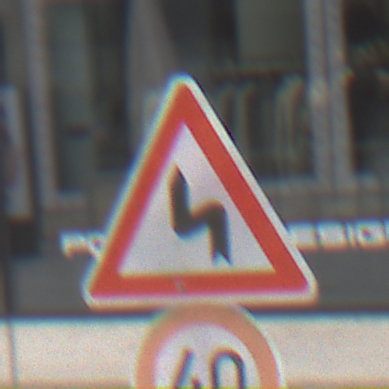
Verkehrszeichen: DoppelkurveZunaechstLinks
Zusatzzeichen unten: Geschwindigkeit40
Umgebung: Outdoor, Urban
Tageszeit: Midday
Wetter: Overcast
Licht: Natural
Jahreszeit: NotSpecified
Kontrast: LowContrast